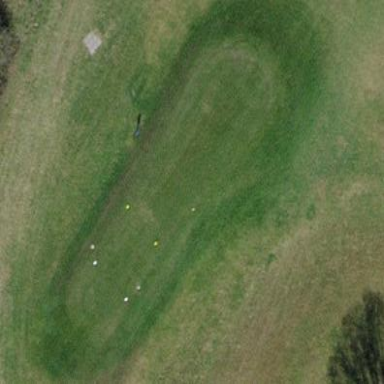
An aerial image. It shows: Golf tee.